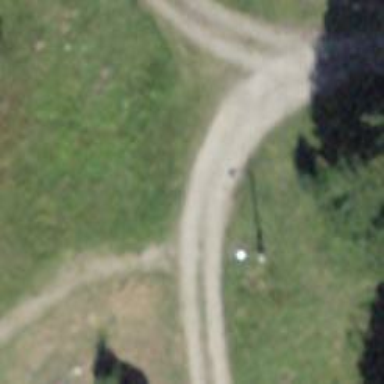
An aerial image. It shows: Unpaved track road.